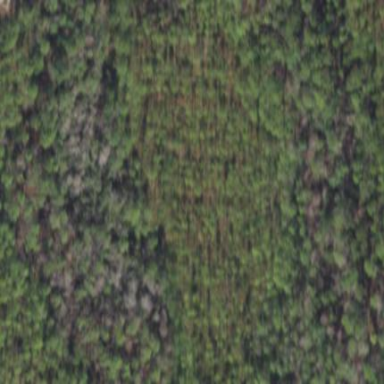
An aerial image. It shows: Forest area predominantly covered with needle-leaved trees.